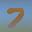
Label: 7